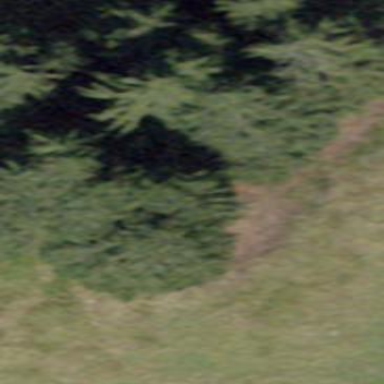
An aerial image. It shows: Forest area.